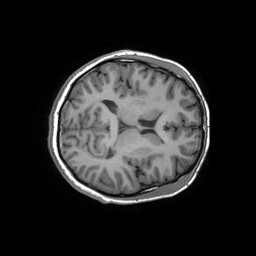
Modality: T1w
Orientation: axial
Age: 26
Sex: female
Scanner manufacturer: ge
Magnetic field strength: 3 T
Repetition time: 0.00598 s
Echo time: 0.001972 s